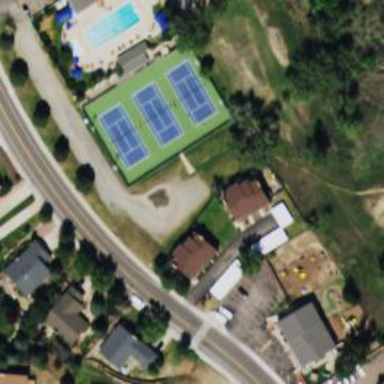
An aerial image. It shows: Tennis court on the leisure land pitch.